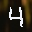
Label: 4